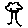
Label: tree